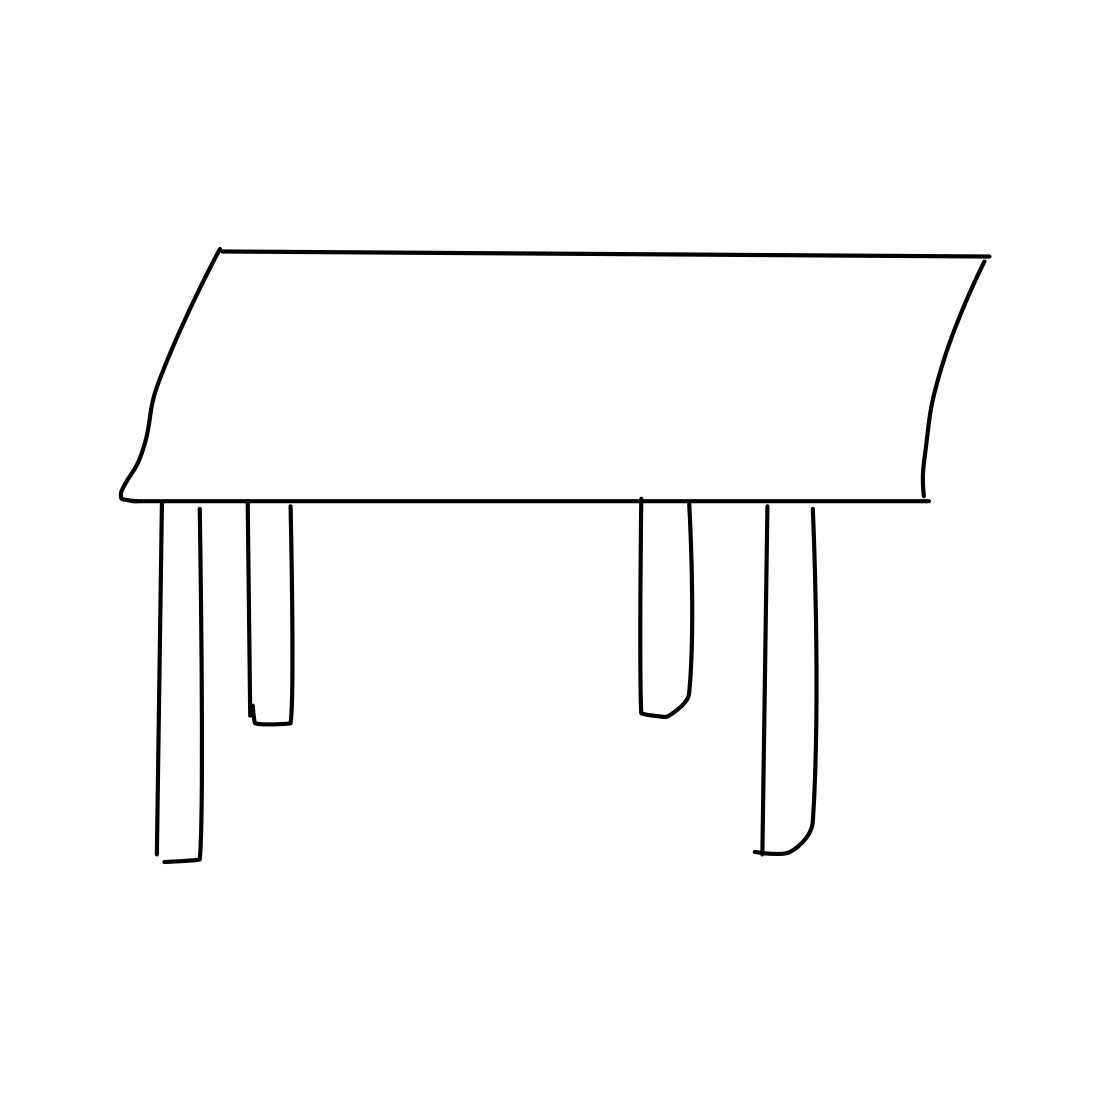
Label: table